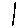
Label: line